Interaction volume radius: 10 \u00c5
Interaction volume height: 25 \u00c5
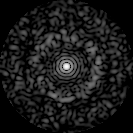
Disorder parameter: 0.8209